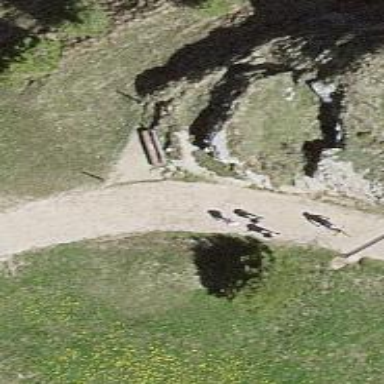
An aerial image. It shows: Brown bench in the vicinity.